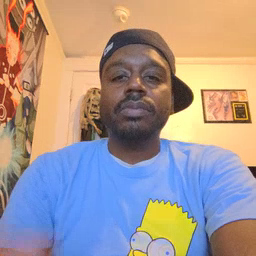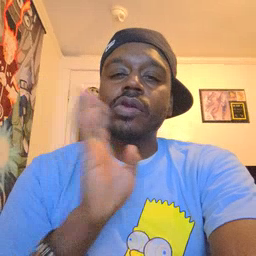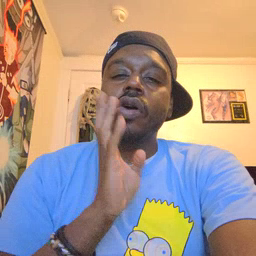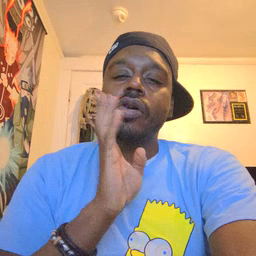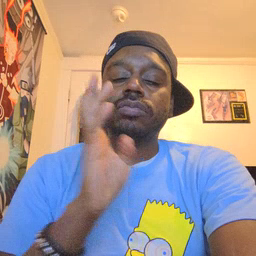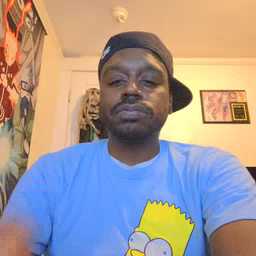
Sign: talk